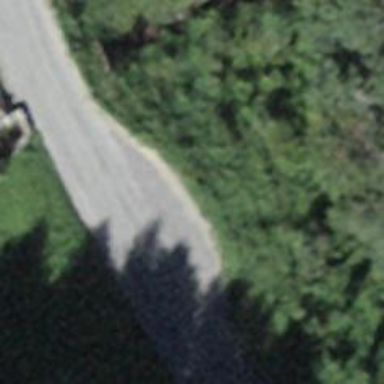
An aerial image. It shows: Passing place on the road.